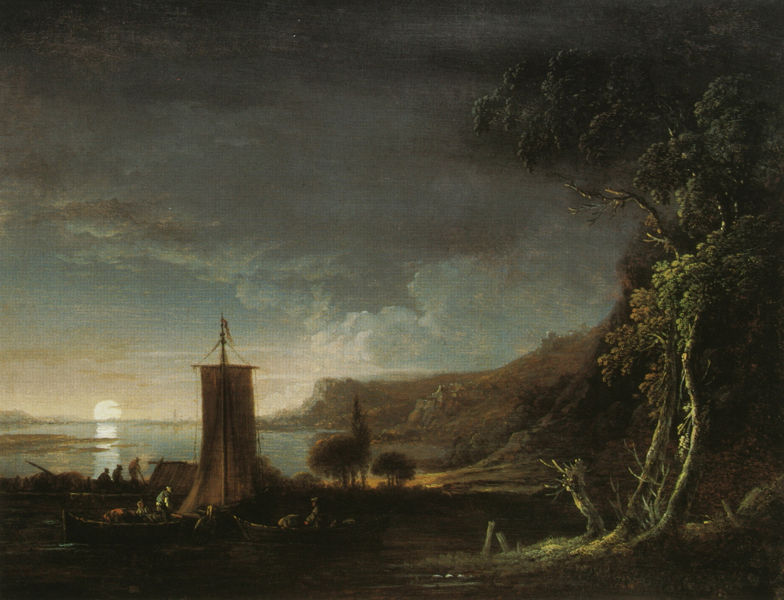
Titel: Flusslandschaft bei Mondschein
Künstler: Gottlieb Schiffner
Standort: Dresden
Institution: Gemäldegalerie Alte Meister
Schlagwörter: baum, berg, blau, blätter, dunkel, felsen, gemälde, himmel, laub, meer, wasser, weiß, wolken, bäume, fluss, frauen, gelb, grün, landschaft, menschen, ocker, sand, see, stadt, ufer, abend, braun, frankreich, grau, hell, hintergrund, licht, männer, nacht, schwarz, gras, wiese, wolke, malerei, silber, stein, öl, dämmerung, horizont, hügel, morgen, natur, sonnenaufgang, spiegelung, stamm, strauch, busch, büsche, gebüsch, gewässer, sonne, sträucher, gold, realismus, kontrast, rosa, wald, anhöhe, boot, boote, genre, kahn, rund, bewölkt, küste, schiff, schiffe, segel, segelboot, segelschiffe, sommer, strand, düster, fischer, mast, schiffer, segelschiff, abhang, berge, fels, gebirge, hang, klippen, sonnenuntergang, barun, landschaftsmalerei, steil, figuren, hafen, masten, böschung, friedrich, romantik, tau, untergang, spiegeln, abendrot, bucht, segelboote, klippe, mond, burg, fracht, abendhimmel, mondschein, dynamik, nachtlandschaft, fisch, baumgruppe, silbern, hügelig, tümpel, poussin, gesträuch, ankunft, hoffnung, stumpf, vollmond, farbenspiel, angler, morgengrauen, ruderboote, flaute, besatzung, mannschaft, seeleute, anhang, lorrain, rahe, farbspiel, segelbott, anbruch, realistsich, realsimsu, segeö, sigelbild, süster, wass, solken